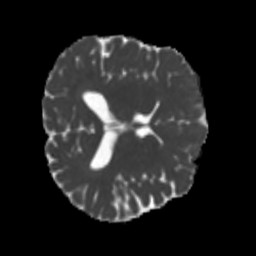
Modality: MD
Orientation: axial
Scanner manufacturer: siemens
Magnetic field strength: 3 T
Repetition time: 4 s
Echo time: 0.0594 s